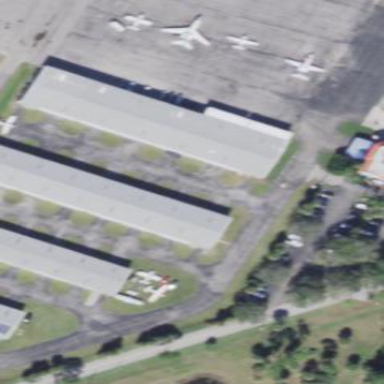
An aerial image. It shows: Hangar at the airport.